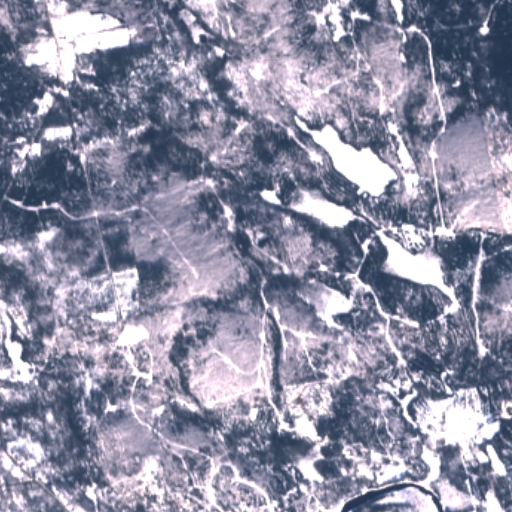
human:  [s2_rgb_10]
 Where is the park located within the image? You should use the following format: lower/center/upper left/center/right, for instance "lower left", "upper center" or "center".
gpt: The park is located in the upper left of the image.
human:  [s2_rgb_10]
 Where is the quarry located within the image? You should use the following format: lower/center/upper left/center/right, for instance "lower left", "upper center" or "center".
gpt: The quarry is located in the lower right of the image.
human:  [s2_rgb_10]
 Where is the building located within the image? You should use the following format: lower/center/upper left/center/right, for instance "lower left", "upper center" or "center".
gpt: The building is located in the lower left of the image.
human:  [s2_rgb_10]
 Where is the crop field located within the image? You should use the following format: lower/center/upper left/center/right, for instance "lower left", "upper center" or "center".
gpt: There is no crop field in the image.